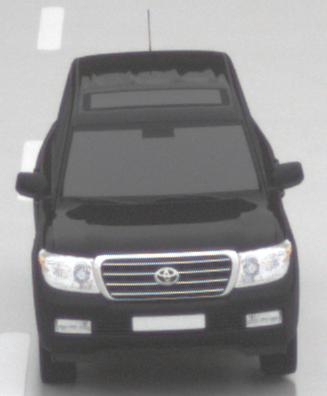
Make: Toyota
Model: Land Cruiser V8 4.7
Detailed model: Land Cruiser V8 (J20)
Model produced from: 2008/03
Model produced until: 2009/11
Doors: 5
Color: black
Road condition: wet road
Daytime: midday
Contrast: low contrast